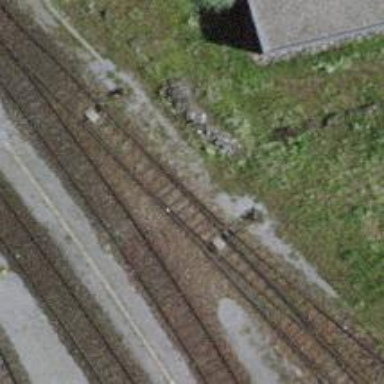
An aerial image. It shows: Railway yard.